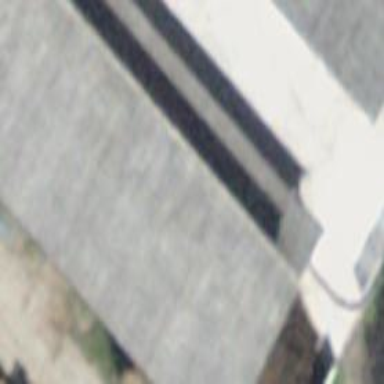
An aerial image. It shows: Stable building.